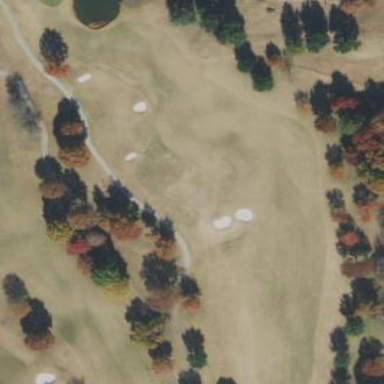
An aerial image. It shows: Grassy area designated as golf fairway.